Question: I need to create an array of images based on user input as shown below.

Now I am creating buttons programatically and setting the image property.
But it is pain as it has bunch of C# code to write.
Is there any better way to achieve this?
On mouse hover on each item in image array it has to show its number in array like 2x1.
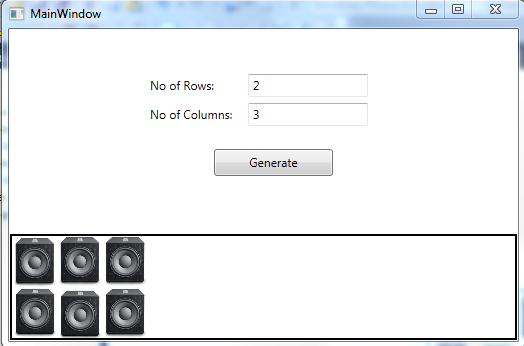
Answer: Hope these codes guide you:
'''
int numberOdRows=int32.Parse(NoRows.Text); //NoRows is the 1st textBlock
int numberOdColumns=int32.Parse(NoCols.Text); //NoCols is the 2st textBlock
StackPanel _stack0=new StackPanel { orientation = Orientation.Vertical};
for (int i=1;i<numberOdRows;i++)
{
StackPanel _stack1=new StackPanel{ orientation = Orientation.Horizontal};
for (int j=1;i<numberOdColumns;i++)
{
image; //I assume you can call it
_stack1.Children.Add(image)
//here you can set the Tooltip too.
// i is the number of row
// j is the number of column
image.ToolTip="(" + i.ToString() + "," + j.ToString() + ")" ;
}
_stack0.Children.Add(_stack1)
}
//Add _stack0 to your panel
'''
Edit: I add the ToolTip part